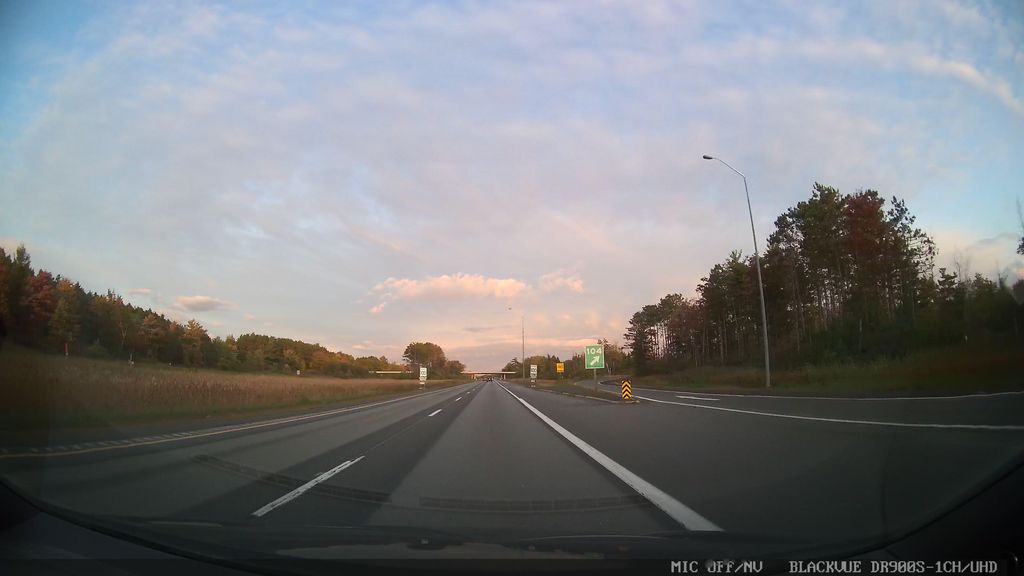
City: ottawa-gatineau